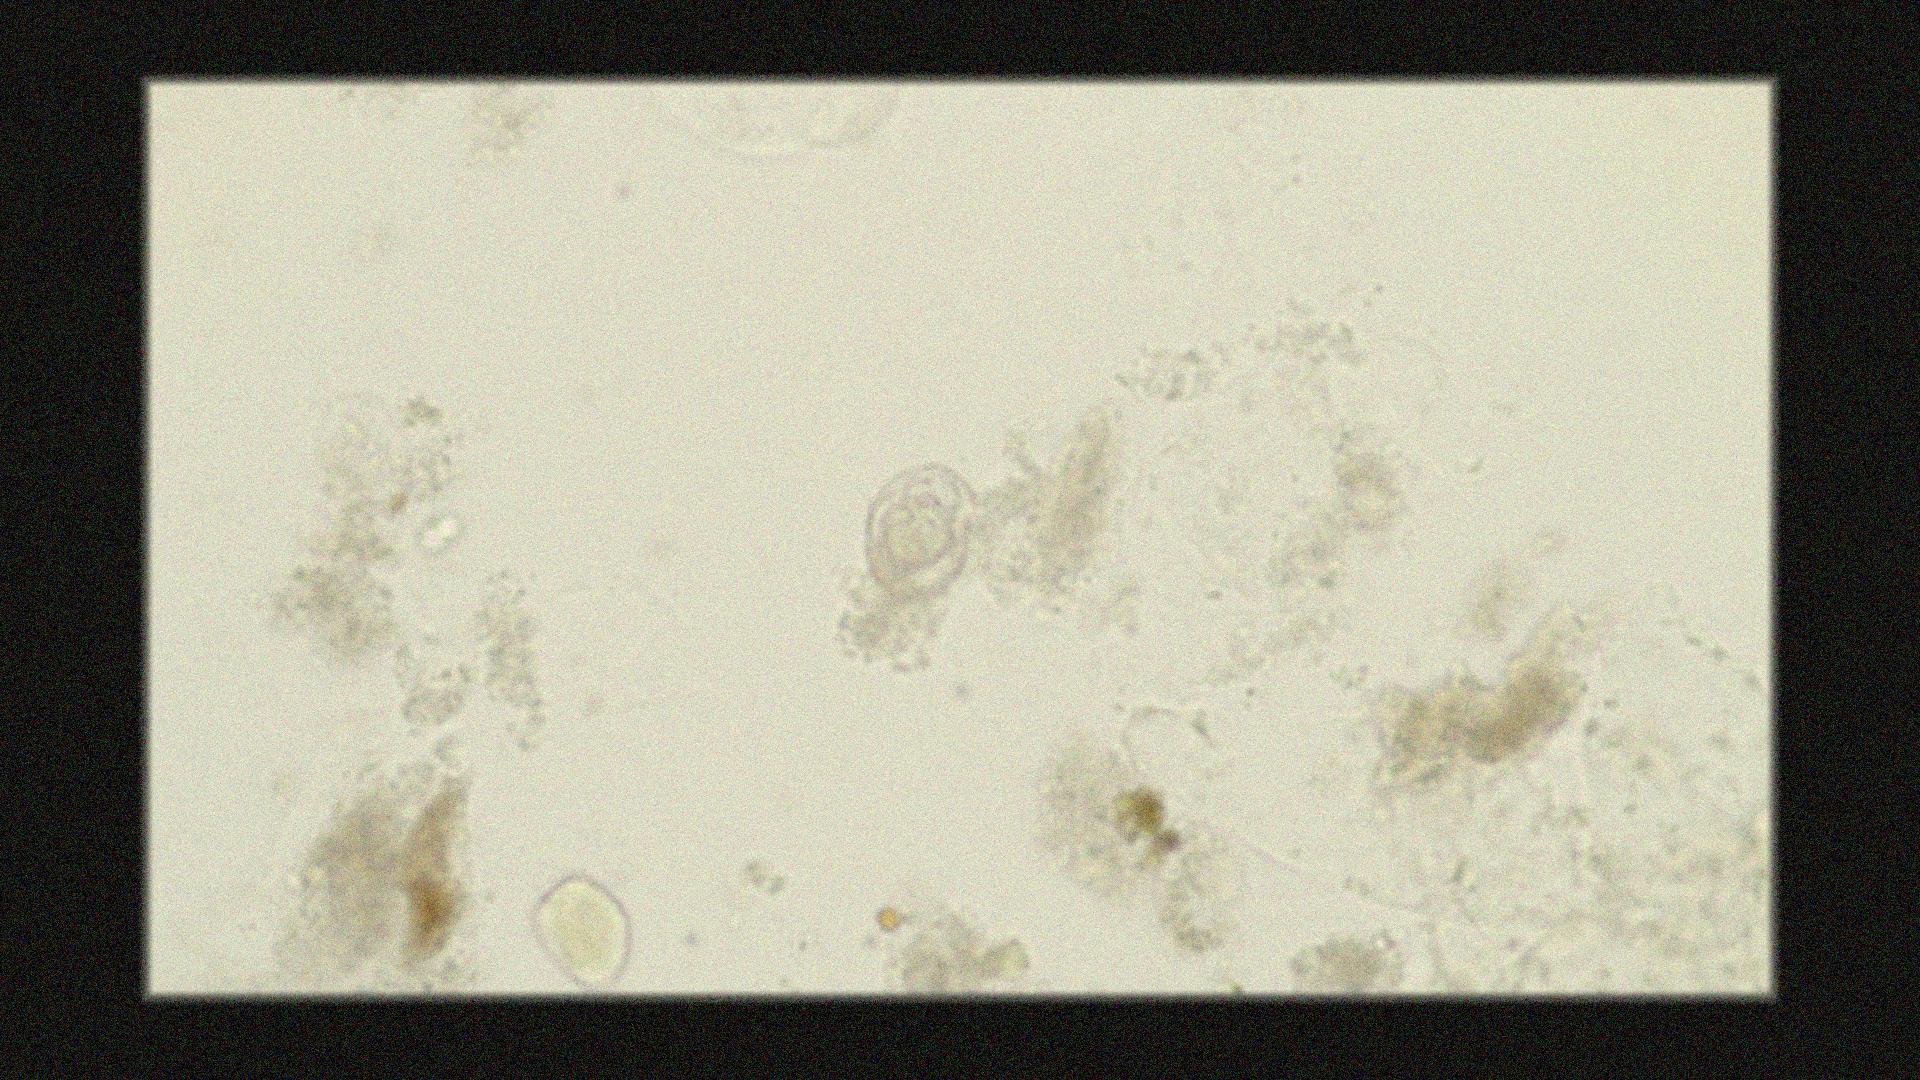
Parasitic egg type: Hymenolepis nana